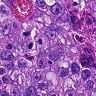
Metastatic tissue present: yes